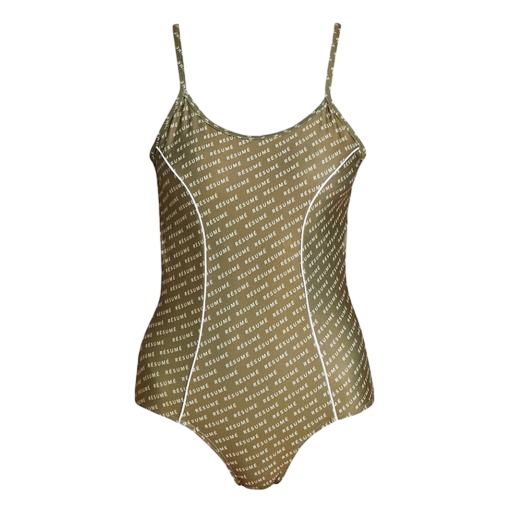
2 tankini, beige vanessa bruno, tankini top, white background